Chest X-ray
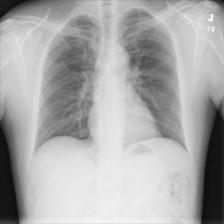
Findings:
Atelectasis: negative
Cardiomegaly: negative
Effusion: negative
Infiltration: negative
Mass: negative
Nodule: negative
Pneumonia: negative
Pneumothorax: negative
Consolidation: negative
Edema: negative
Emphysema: negative
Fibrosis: negative
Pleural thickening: negative
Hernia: negative